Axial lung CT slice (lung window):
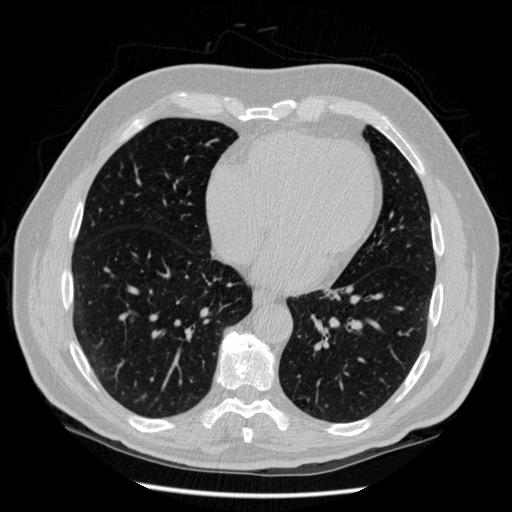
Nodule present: no